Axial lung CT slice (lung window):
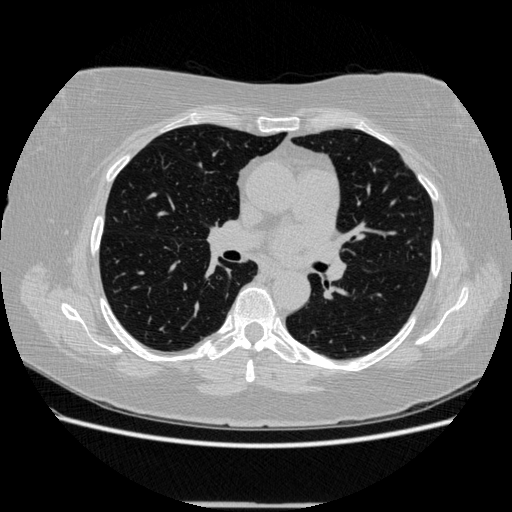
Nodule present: no